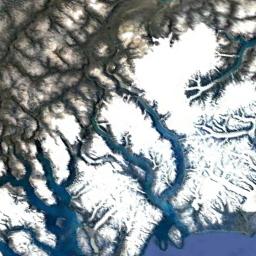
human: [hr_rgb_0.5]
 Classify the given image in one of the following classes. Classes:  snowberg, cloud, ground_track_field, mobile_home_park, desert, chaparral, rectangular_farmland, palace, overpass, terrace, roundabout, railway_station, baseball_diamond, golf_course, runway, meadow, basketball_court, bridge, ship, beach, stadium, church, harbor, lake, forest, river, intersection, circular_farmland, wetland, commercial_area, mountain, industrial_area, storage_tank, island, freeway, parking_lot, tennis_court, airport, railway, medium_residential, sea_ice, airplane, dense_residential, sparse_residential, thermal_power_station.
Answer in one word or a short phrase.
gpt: snowberg